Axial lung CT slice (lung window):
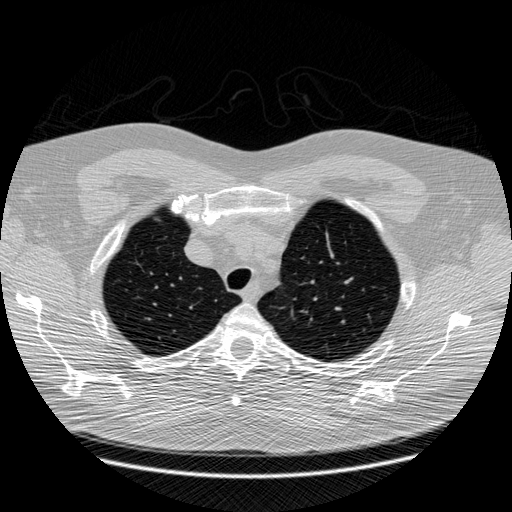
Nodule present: no